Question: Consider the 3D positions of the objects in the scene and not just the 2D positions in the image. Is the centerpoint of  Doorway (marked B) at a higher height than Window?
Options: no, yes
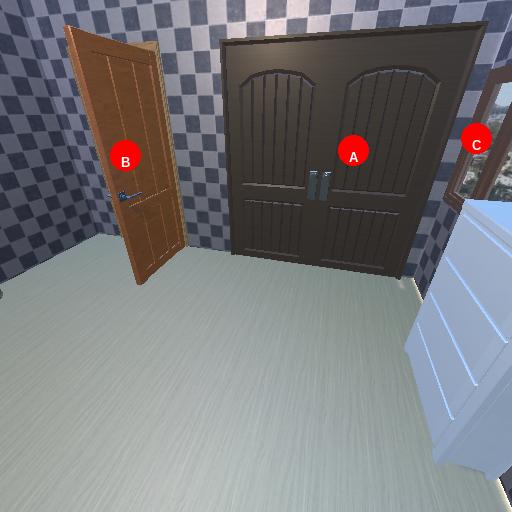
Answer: no